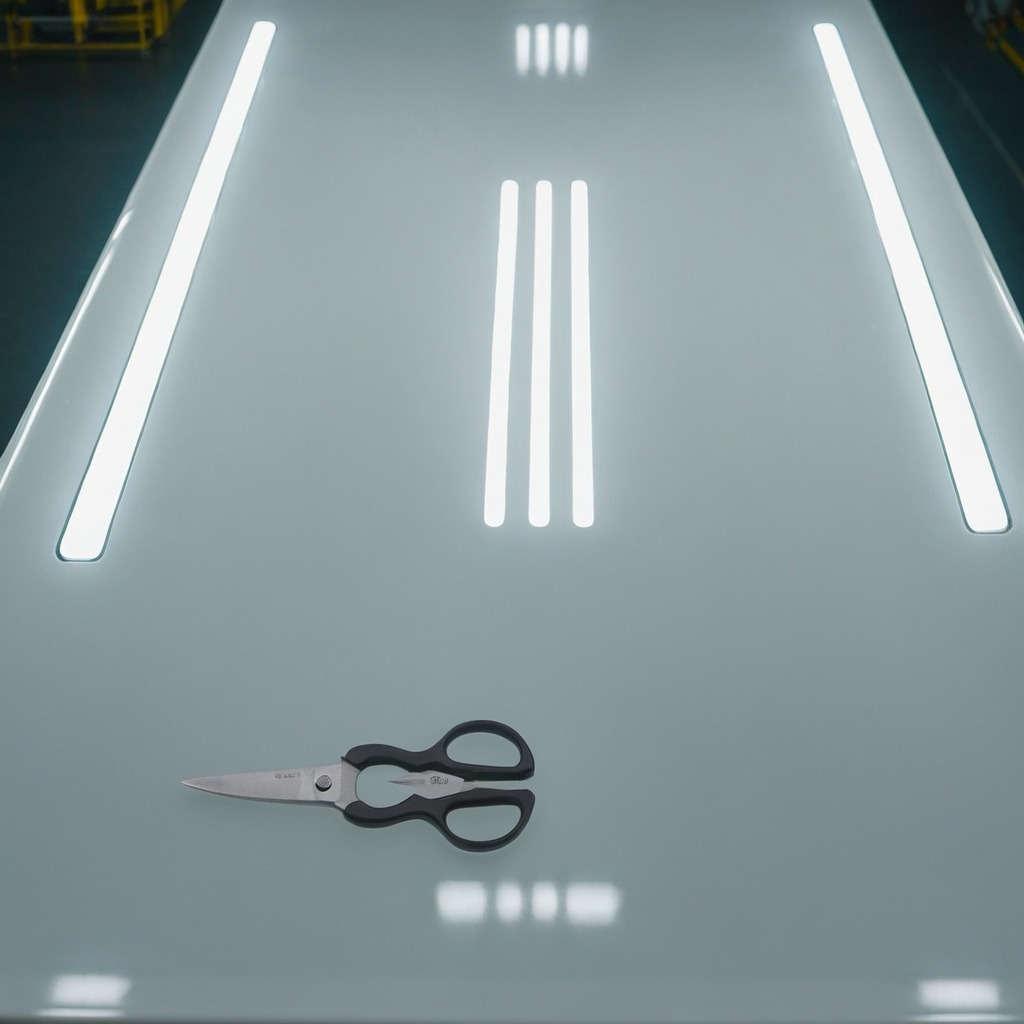
A scissor lying on a high-gloss table in a ship maintenance bay industrial lighting.